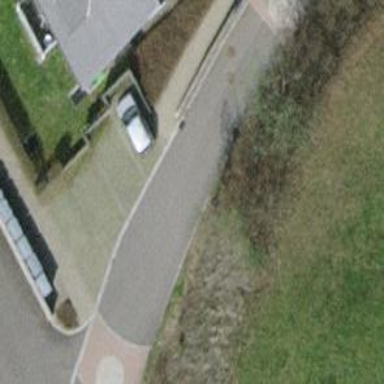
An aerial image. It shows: Paved residential road.